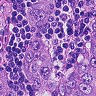
Metastatic tissue present: yes